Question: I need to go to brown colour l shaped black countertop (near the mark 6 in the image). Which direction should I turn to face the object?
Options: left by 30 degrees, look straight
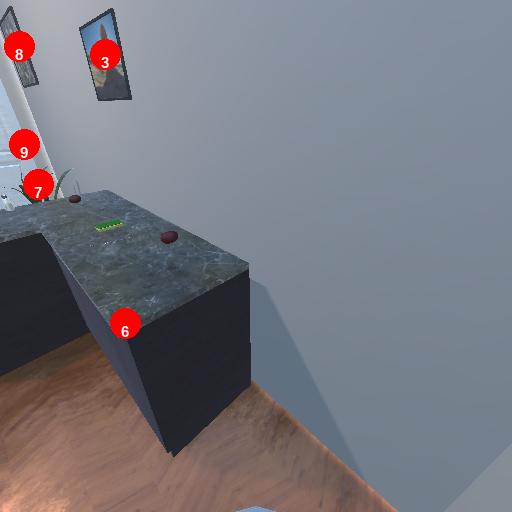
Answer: left by 30 degrees